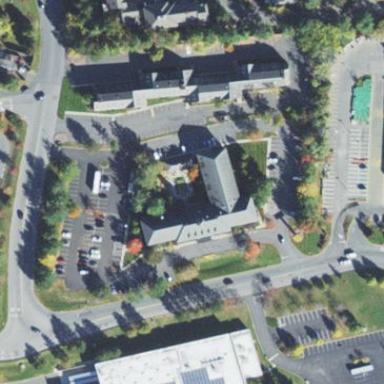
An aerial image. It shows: Hotel building.